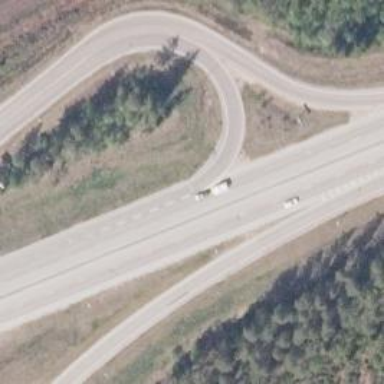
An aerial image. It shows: Tertiary trunk link road with asphalt surface.